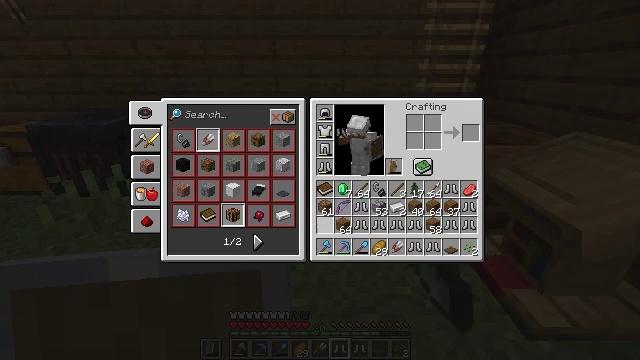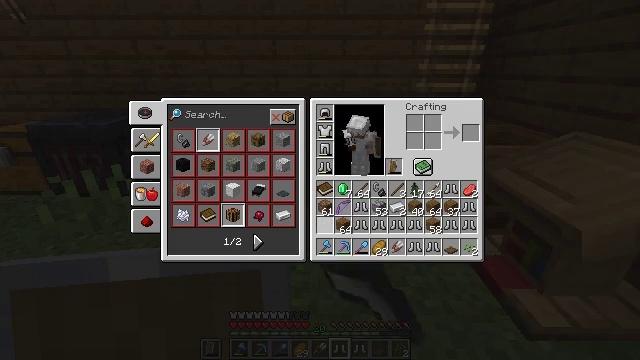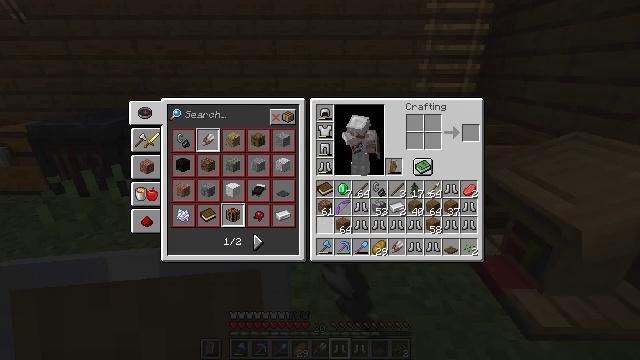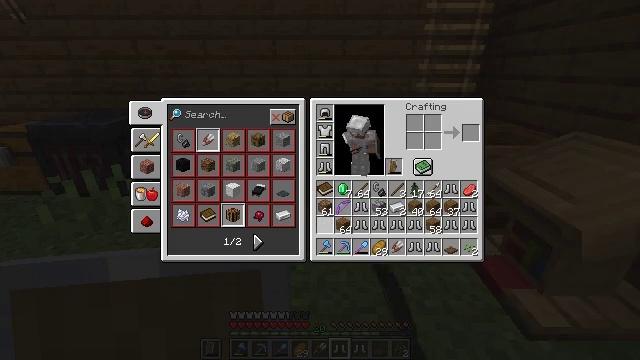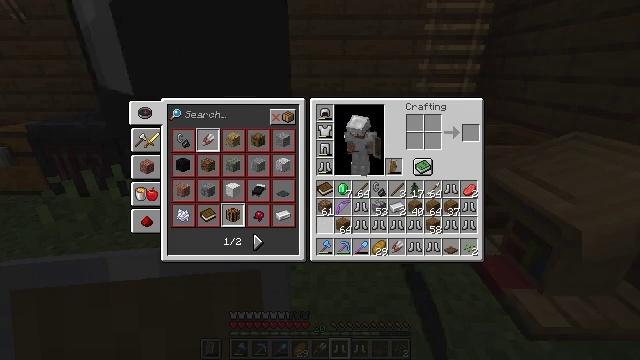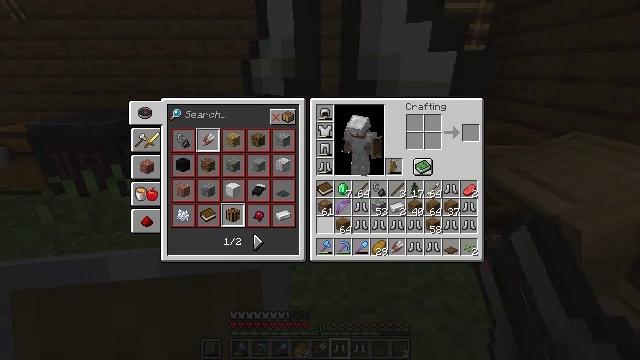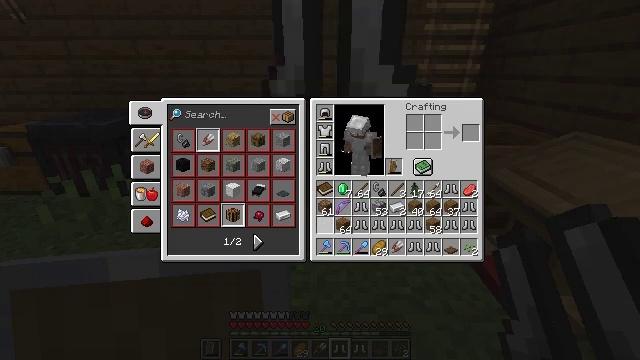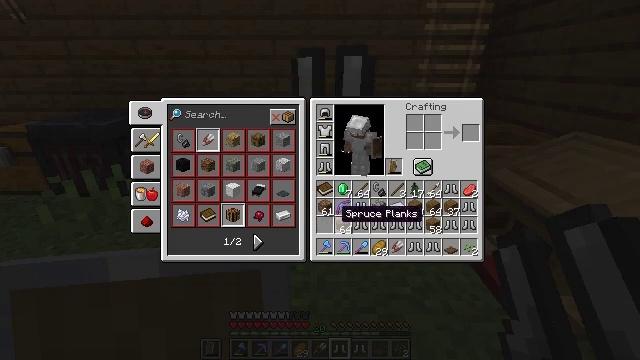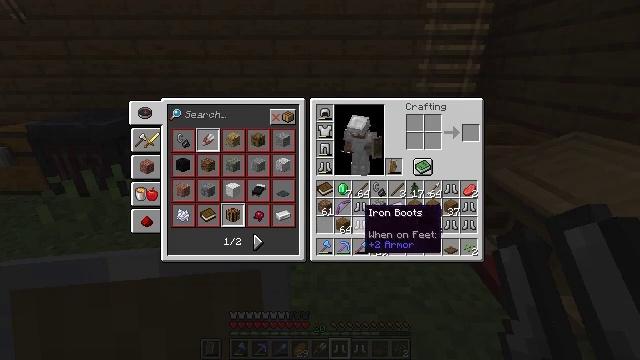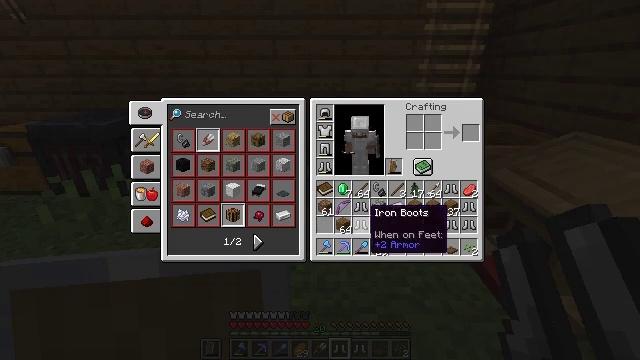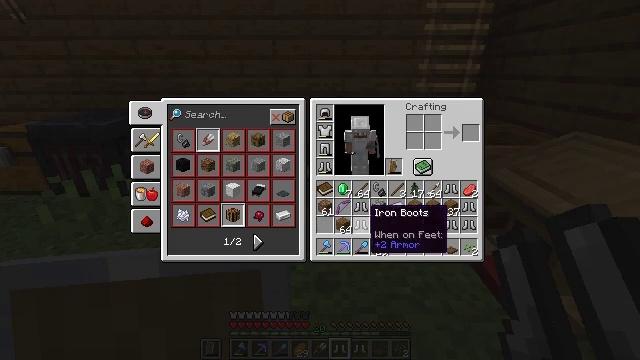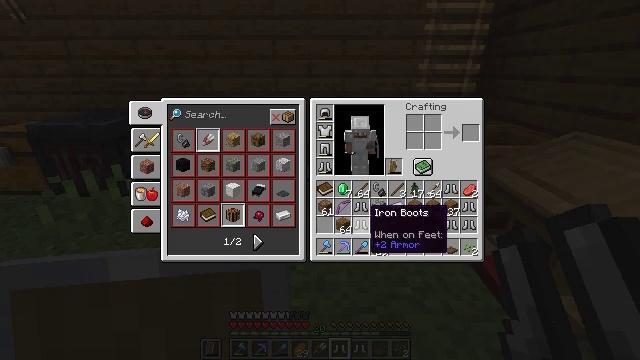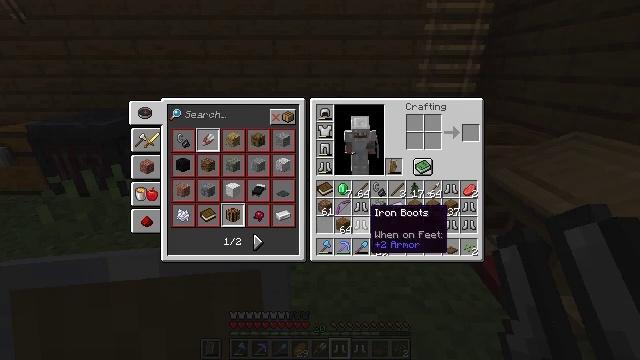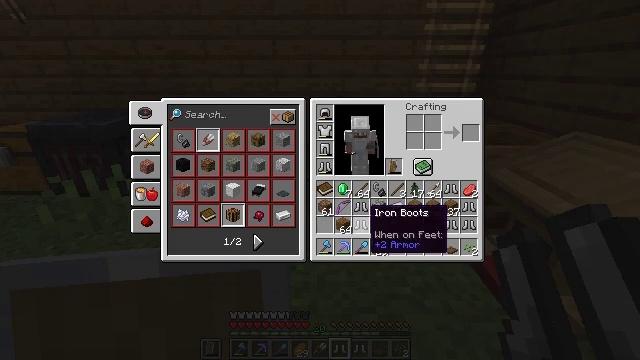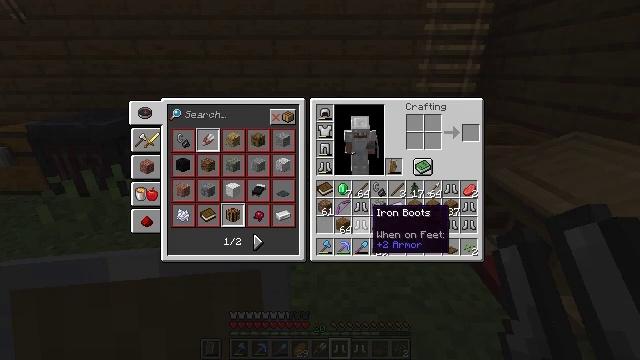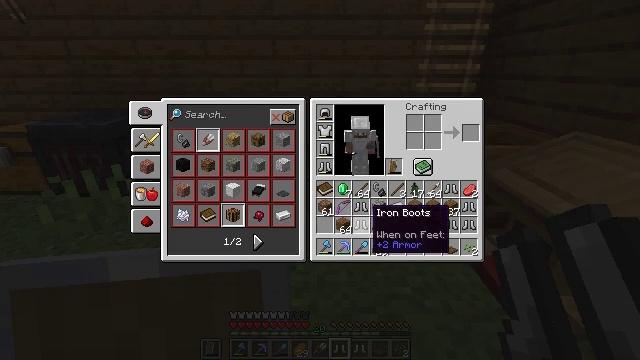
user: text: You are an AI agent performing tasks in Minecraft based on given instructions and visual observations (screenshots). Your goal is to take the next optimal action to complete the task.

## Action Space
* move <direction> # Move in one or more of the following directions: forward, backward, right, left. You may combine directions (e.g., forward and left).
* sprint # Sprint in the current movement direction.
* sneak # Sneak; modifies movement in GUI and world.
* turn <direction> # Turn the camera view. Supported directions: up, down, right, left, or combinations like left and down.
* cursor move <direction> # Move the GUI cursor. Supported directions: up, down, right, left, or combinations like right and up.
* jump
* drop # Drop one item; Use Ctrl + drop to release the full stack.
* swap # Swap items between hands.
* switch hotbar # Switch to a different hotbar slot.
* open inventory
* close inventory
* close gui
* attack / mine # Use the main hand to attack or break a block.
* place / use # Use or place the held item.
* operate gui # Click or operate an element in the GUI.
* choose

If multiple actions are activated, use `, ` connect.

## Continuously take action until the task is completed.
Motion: motion action
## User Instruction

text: Drop a pair of iron boots.
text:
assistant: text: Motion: sprint, drop
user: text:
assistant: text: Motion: sprint
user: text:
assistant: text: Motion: sprint
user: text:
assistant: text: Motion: sprint
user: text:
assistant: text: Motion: sprint
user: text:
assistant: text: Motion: sprint
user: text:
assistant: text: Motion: sprint
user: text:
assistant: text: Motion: sprint, cursor move right
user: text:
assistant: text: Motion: sprint
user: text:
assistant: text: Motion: sprint
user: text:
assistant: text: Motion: sprint
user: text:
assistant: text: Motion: sprint
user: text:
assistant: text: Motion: sprint
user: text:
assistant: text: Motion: sprint
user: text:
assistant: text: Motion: sprint
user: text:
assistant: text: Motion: sprint
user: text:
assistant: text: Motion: sprint
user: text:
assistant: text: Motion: sprint, drop
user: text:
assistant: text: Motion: sprint, drop
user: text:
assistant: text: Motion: sprint, drop
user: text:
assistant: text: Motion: sprint
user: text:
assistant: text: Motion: sprint
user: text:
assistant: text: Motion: sprint, drop
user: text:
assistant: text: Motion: sprint, drop
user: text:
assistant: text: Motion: sprint, drop
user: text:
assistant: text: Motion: sprint
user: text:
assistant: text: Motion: sprint, cursor move right and down
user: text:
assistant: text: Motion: sprint
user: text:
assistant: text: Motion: sprint
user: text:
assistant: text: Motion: sprint